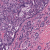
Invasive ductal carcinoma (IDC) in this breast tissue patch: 1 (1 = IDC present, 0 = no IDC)